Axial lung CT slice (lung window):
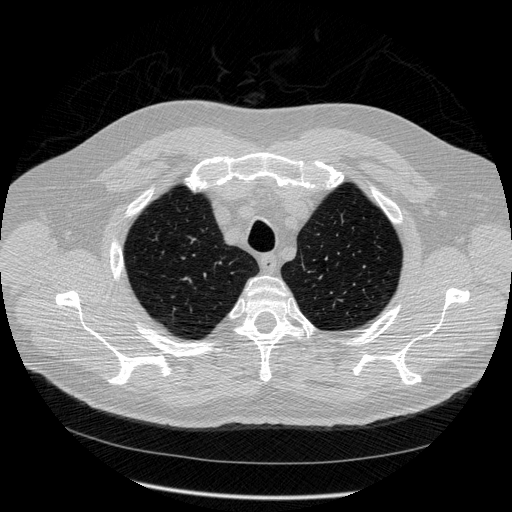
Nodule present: no